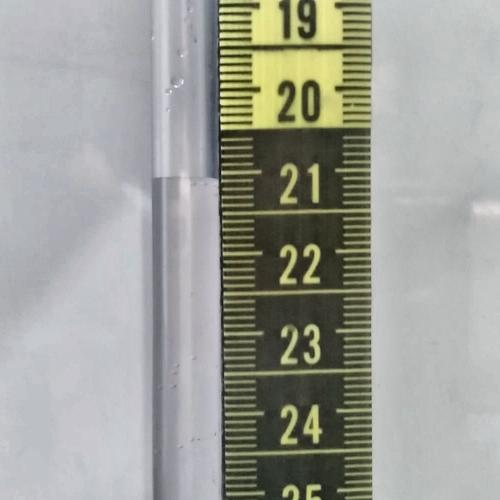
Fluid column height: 21.1 cm